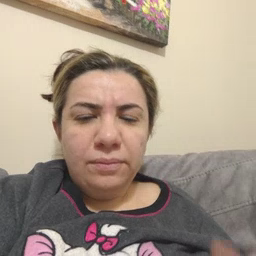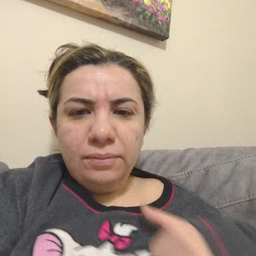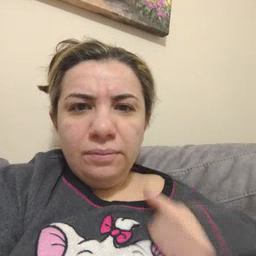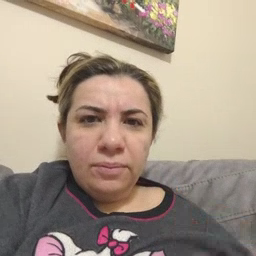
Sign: bath